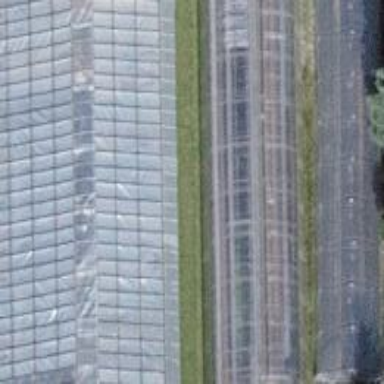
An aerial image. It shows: Greenhouse.